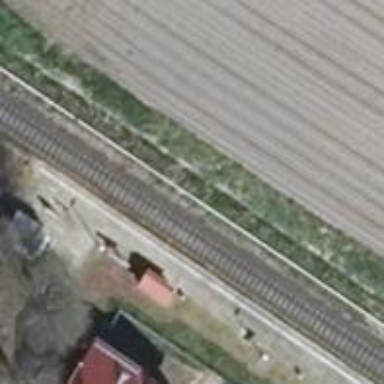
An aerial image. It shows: Public transport stop position along the railway.